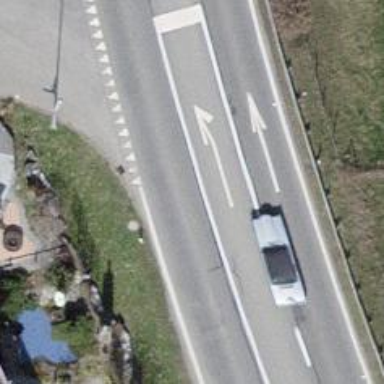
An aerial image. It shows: Primary road with asphalt surface.